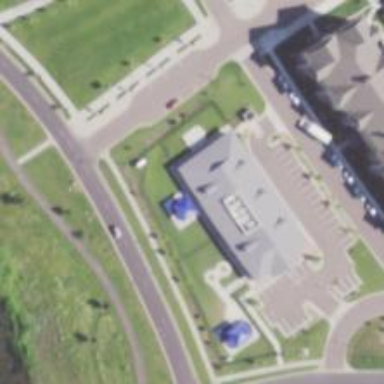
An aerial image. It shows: Kindergarten building.